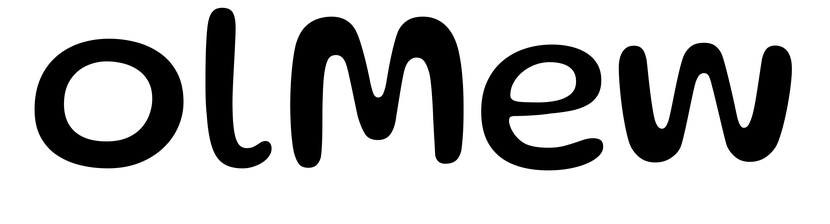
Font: Gluten_Regular